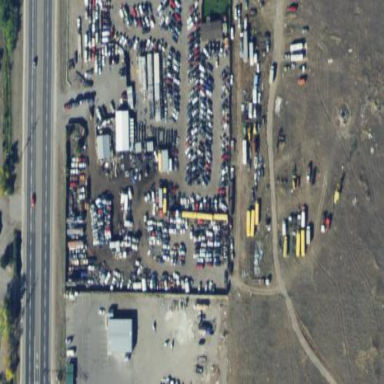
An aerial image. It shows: Scrap yard located in industrial area.